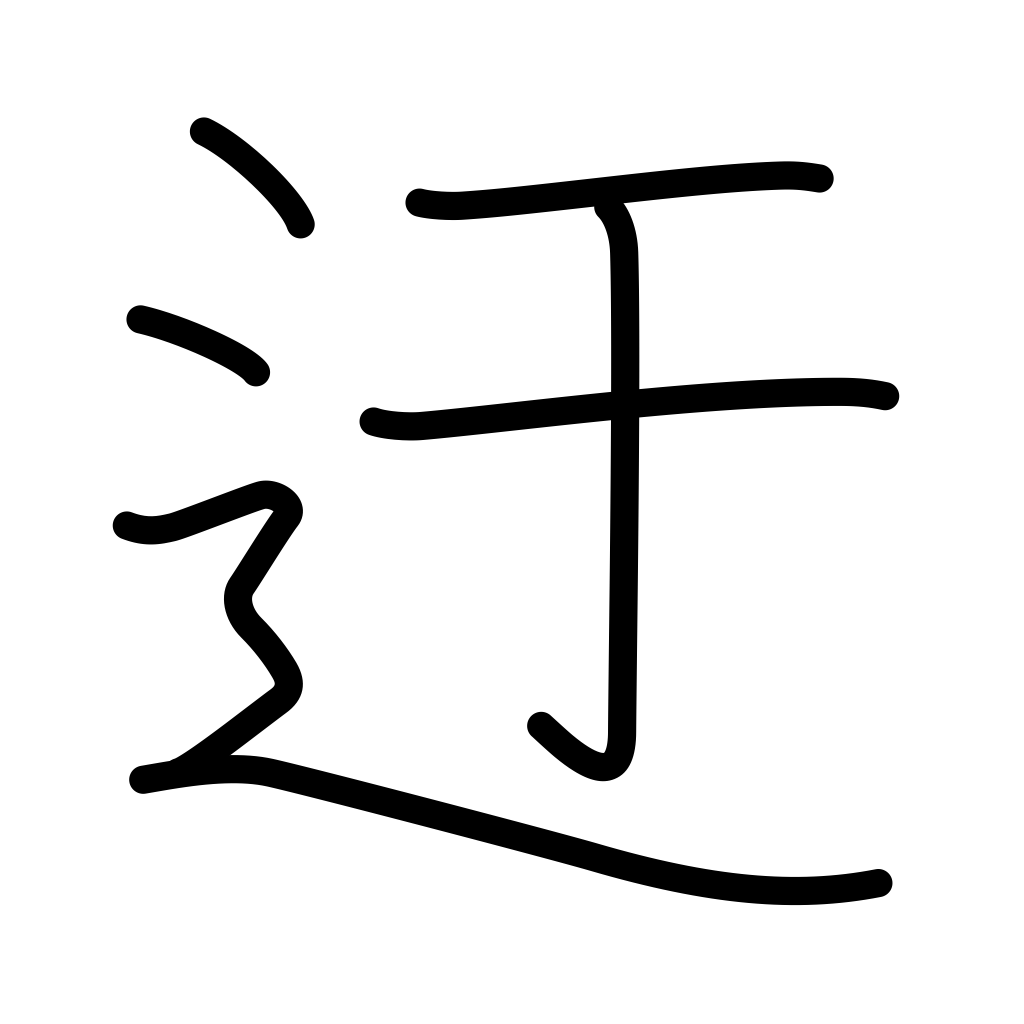
Meaning: roundabout way